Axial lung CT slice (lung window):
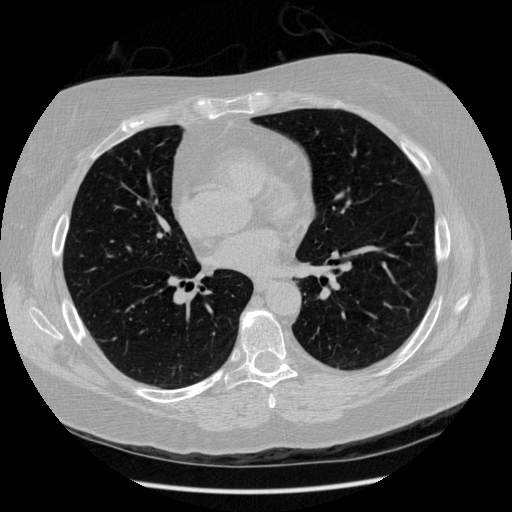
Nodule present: no